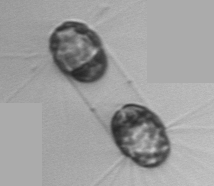
Label: Corethron_hystrix